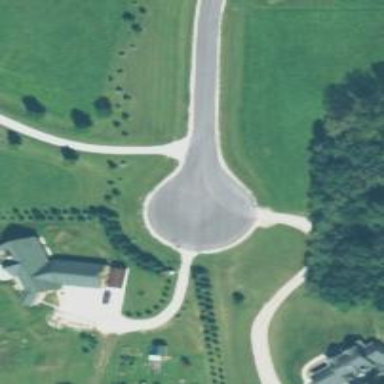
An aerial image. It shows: Turning circle on the road.